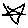
Label: star